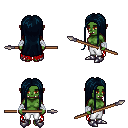
a pixel art fantasy rpg character, female body template, orc, green skin, red tattered cape, white pants, raven extra-long hairstyle, white cloth bandages, metal boots, spear, four views (front, back, left, right), 2x2 character sprite sheet, small pixel art, hard edges, no anti-aliasing